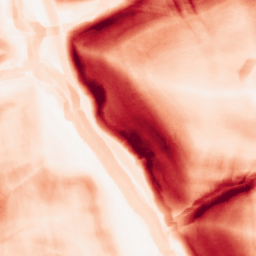
Category: morphological
Decomposition family: morphological_gradient
Decomposition parameters: size: 10
shape: square
Upsampling method: fft_zeropad
Upsampling parameters: scale: 4
Upsampling scale: 4